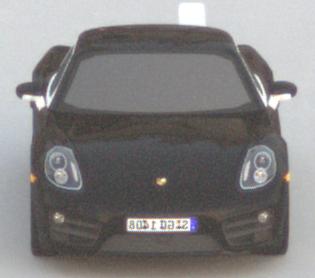
Make: Porsche
Model: Cayman
Detailed model: Cayman (981C)
Model produced from: 2013/03
Model produced until: 2014/04
Doors: 2
Color: black
Road condition: dry road
Daytime: dawn
Contrast: low contrast